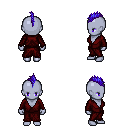
a pixel art fantasy rpg character, female body template, dark elf, purple skin, red robe, red pants, blue mohawk hairstyle, four views (front, back, left, right), 2x2 character sprite sheet, small pixel art, hard edges, no anti-aliasing